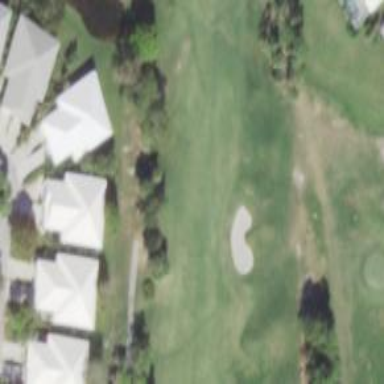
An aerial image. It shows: Golf hole.